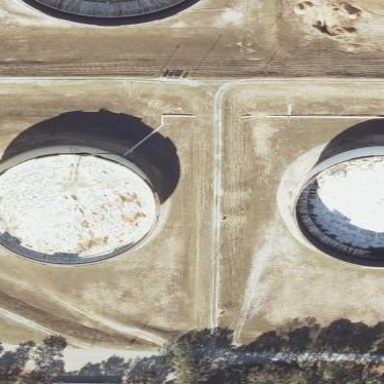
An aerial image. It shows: Storage tank that is man-made.